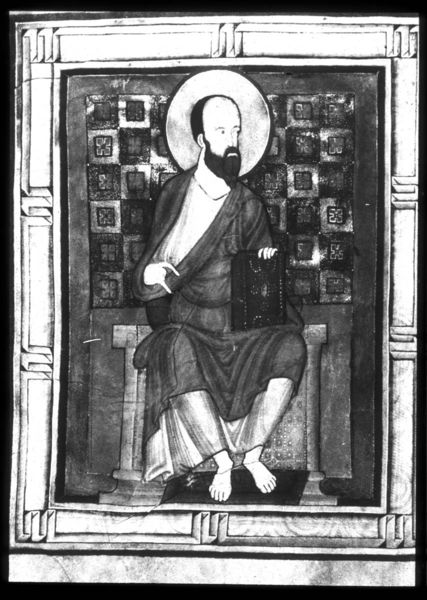
Titel: Perikopenbuch
Institution: Paris, Bibliothèque Nationale
Schlagwörter: mann, weiß, grau, hintergrund, schwarz, stuhl, zeichnung, tuch, teppich, bart, bibel, rahmen, hände, mantel, thron, buch, foliant, heiligenschein, jesus, mittelalter, heiliger, miniatur, ikone, apostel, buchmalerei, wandreppich